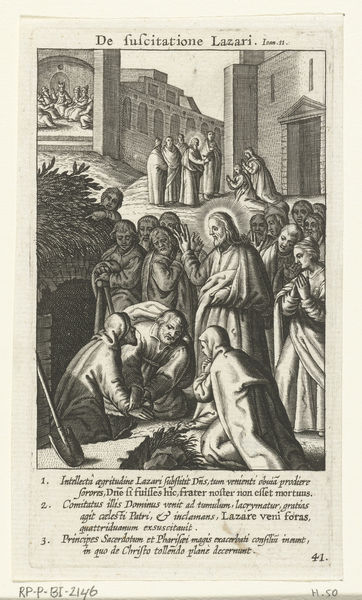
Titel: Opwekking van Lazarus door Christus
Künstler: Boëtius Adamsz. Bolswert
Standort: Amsterdam
Institution: Rijksmuseum
Schlagwörter: hand, menschen, stadt, frau, männer, weiss, zeichnung, falten, hände, busch, blatt, pflanzen, stock, schrift, mauer, tor, eingang, bücken, buch, burg, druck, schwarzweiss, stich, seite, scharz, text, knien, beten, gebet, heiligenschein, christus, grab, jesus, geistlich, jünger, heilung, schaufel, lazarus, evangelium, evangelien, erweckung, de, 41, erwckung des lazarus, larari, lazari, fuicitatione, wunder bibel, blatt seite, heiligenschwin